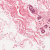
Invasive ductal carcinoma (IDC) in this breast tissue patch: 0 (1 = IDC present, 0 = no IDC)